Question: I have the next routes:

The red one is goes from A to B, the blue one goes from A' to B' and the green one goes from A'' to B''. I have the lat/long for A,B, A', B', A'' and B'' (I'm using Google Maps API) and I want to know if there is an algorithm to determinate if two routes have the same direction.
For example, in the picture, the red and blue route have the same direction.
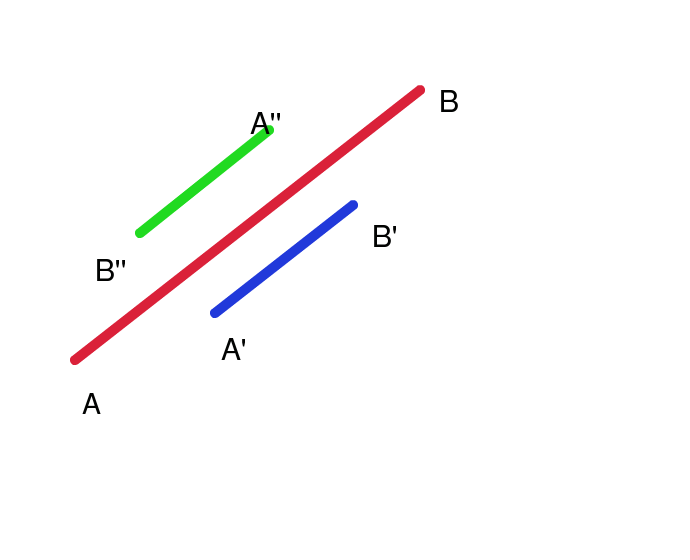
Answer: Find the bearing of B from A. <URL> is the standard reference.
However you can also use the <URL> in Google Maps API v3:
'''
var a = new google.maps.LatLng(...);
var b = new google.maps.LatLng(...);
var bearing = google.maps.geometry.spherical.computeHeading(a,b)
'''